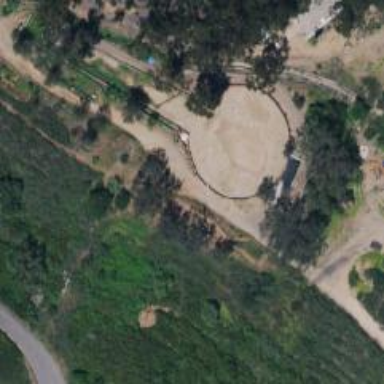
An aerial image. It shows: Equestrian pitch for leisure land activities.